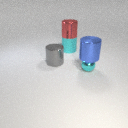
large gray metal cylinder to the left of small cyan metal sphere